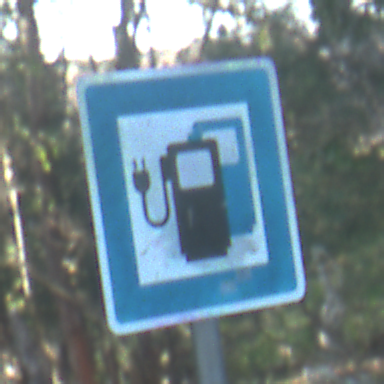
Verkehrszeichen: LadestationFuerElektrofahrzeuge
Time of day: MorningAfternoon
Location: Outdoor (Nature)
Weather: Clear
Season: NotSpecified
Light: Natural